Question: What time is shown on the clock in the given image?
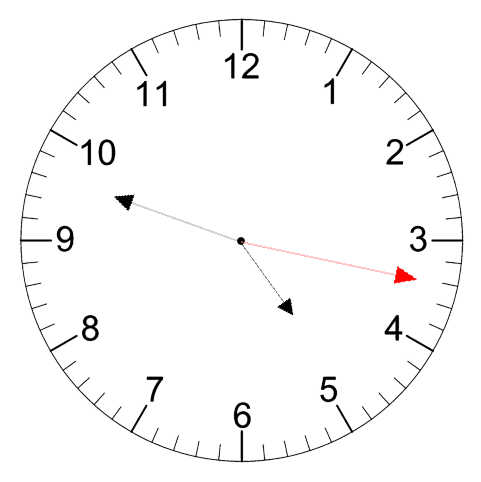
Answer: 04:48:17